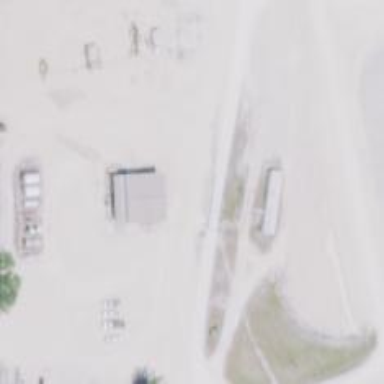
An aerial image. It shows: Weighbridge facility.